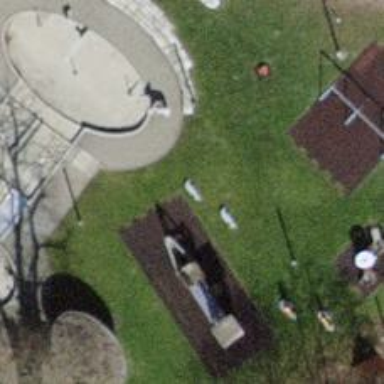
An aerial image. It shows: Springy playground.